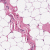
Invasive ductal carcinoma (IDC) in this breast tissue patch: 0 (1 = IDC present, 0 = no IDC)